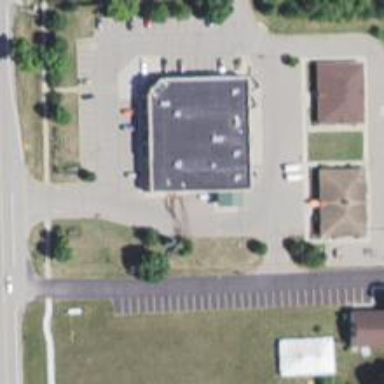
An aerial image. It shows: Pharmacy providing healthcare services.